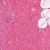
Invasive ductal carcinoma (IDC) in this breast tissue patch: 0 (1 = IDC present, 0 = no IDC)